Question: I'm having trouble passing utf-8 encoded strings to the client using nodejs and socket.io. It does not seem to matter what transport (websocket, flashsocket or xhr-polling) I'm using.
The code is very plain and simple:
Server:
'''
var app = require('http').createServer(handler)
, io = require('socket.io').listen(app,{log:false});
app.listen(80);
function handler (req, res) {
fs.readFile(__dirname + '/index.html','utf-8',
function (err, data) {
if (err) {
res.writeHead(500);
return res.end('Error loading index.html');
}
var type="text/html";
res.writeHead(200, {'Content-Type':type + "; charset=utf-8"});
res.end(data,'utf8');
});
}
io.sockets.on('connection', function (socket) {
socket.emit('msg', { text: 'aeoa' });//Here we send the utf-8 characters to the client
});
'''
Client:
'''
<!Doctype html>
<html>
<head>
<meta http-equiv="Content-Type" content="text/html; charset=UTF-8" />
<meta charset=utf-8 />
<script type="text/javascript" src="http://192.168.0.12/socket.io/socket.io.js" charset="utf-8"></script>
<script type="text/javascript" charset="utf-8">
window.WEB_SOCKET_SWF_LOCATION = 'http://192.168.0.12/socket.io/static/flashsocket/WebSocketMain.swf';
var socket = io.connect('http://192.168.0.12');
socket.on('msg', function(data){alert(data.text);}); //here the data is recieved and put into the alert box
...
...
'''
It seems like the data is always UTF-8 double encoded like this:

I'm using nodejs 0.8.17 and socket.io 0.9
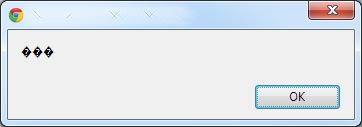
Answer: Your node.js file (the first snippet of code) is not saved in UTF-8 encoding, node.js expects files to be saved in UTF-8. This depends on your text editor but usually when you save a file, you should be able to choose an encoding.